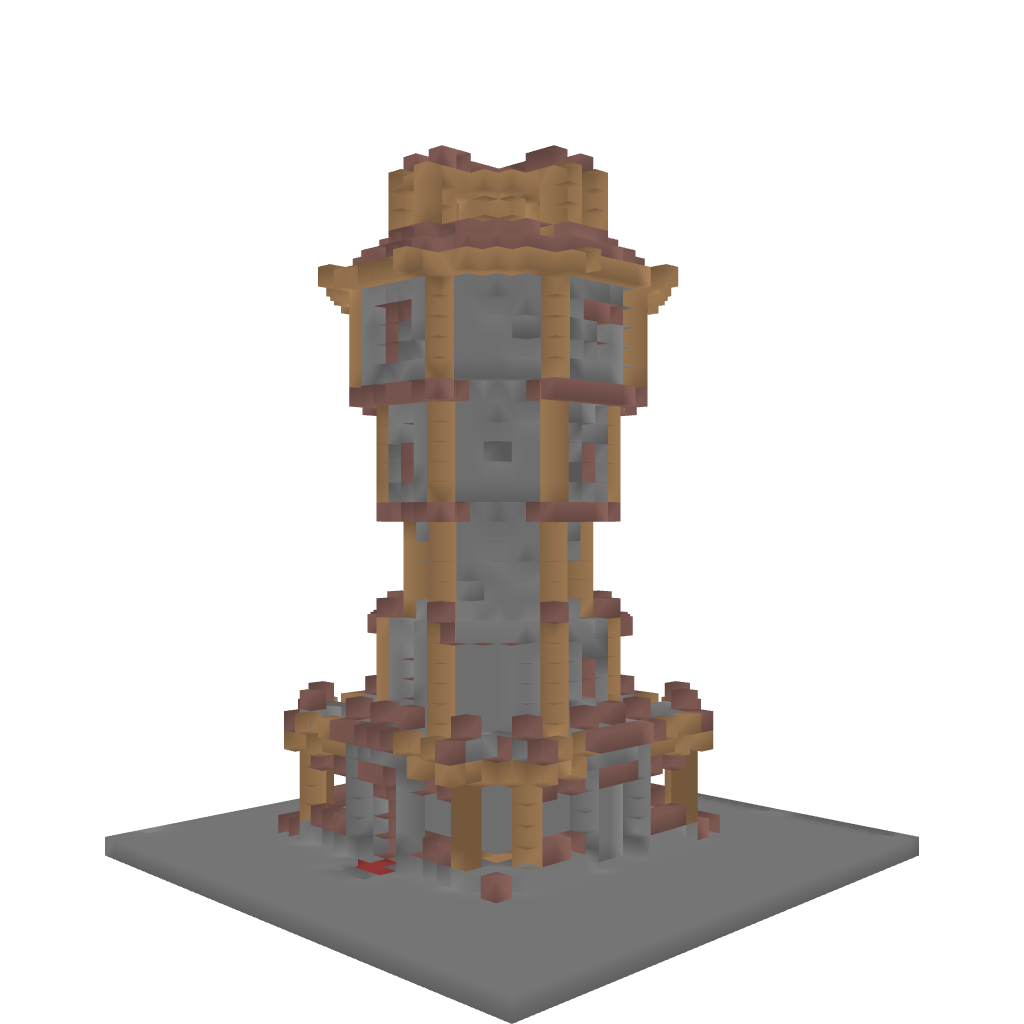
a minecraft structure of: Herobrine's Tower good quality